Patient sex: M
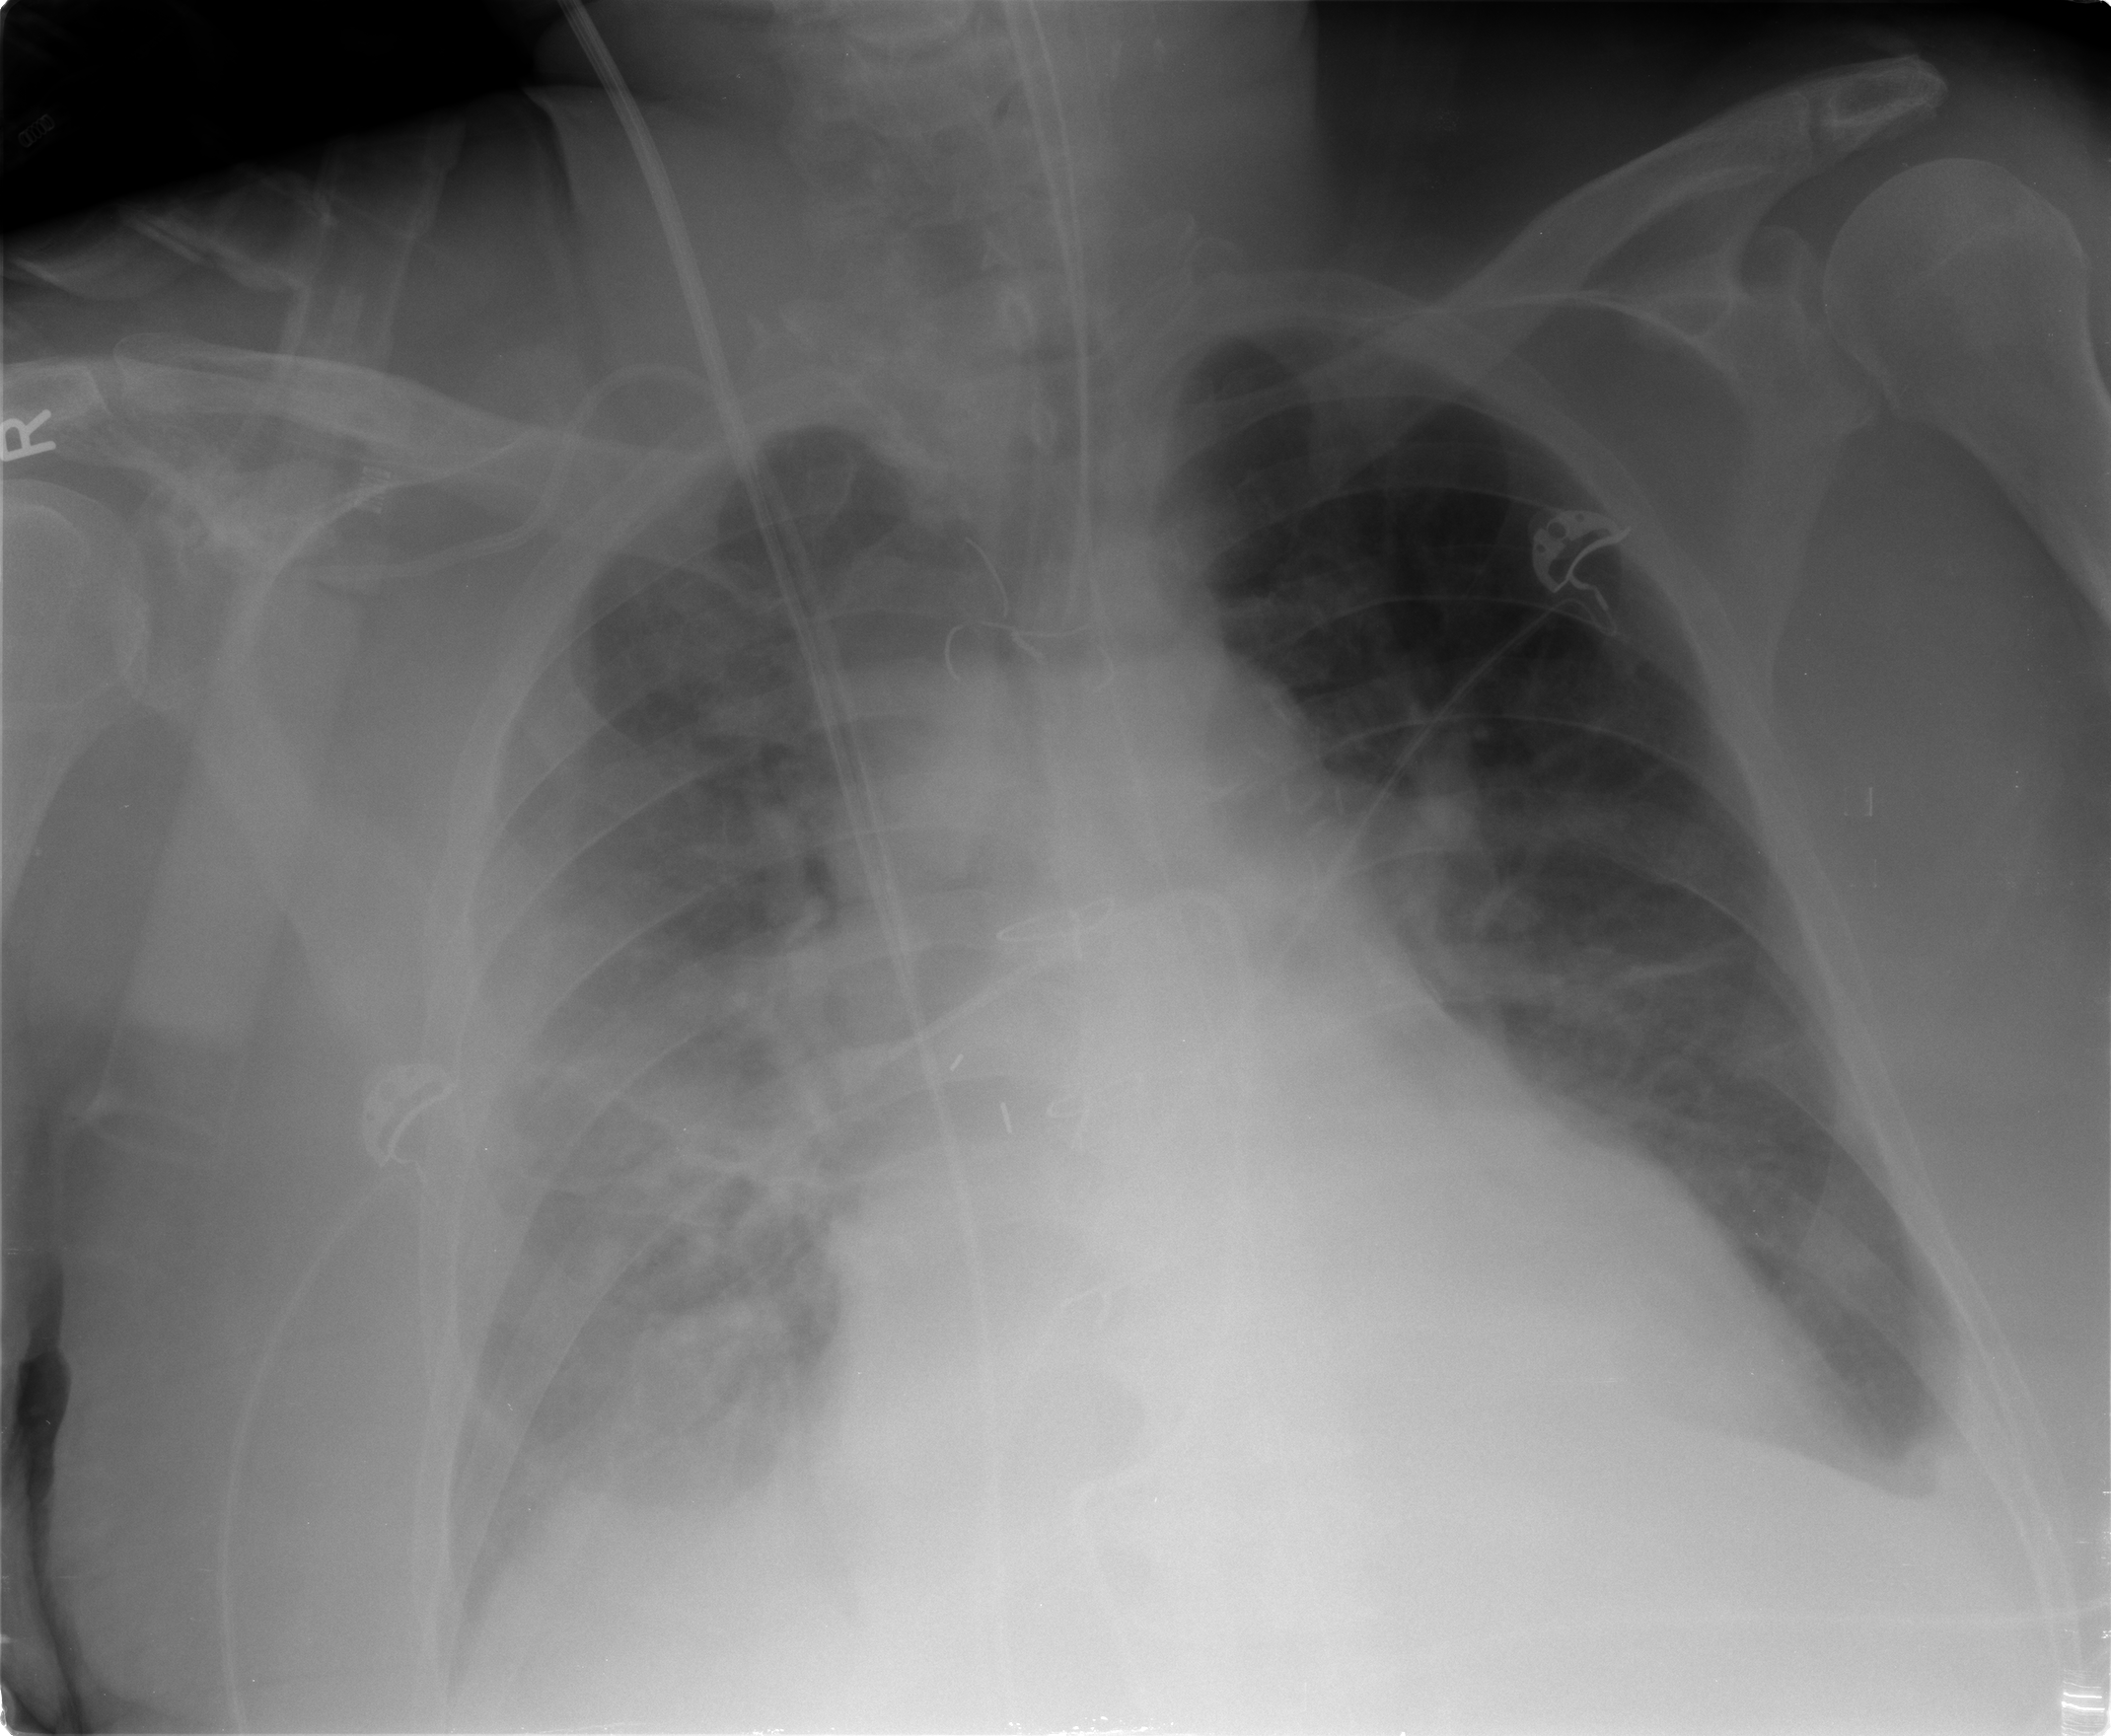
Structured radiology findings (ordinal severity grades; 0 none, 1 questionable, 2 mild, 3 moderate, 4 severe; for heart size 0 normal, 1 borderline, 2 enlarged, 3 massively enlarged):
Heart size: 3
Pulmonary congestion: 2
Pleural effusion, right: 3
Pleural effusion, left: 2
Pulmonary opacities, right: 2
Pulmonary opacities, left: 2
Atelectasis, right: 2
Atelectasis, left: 2